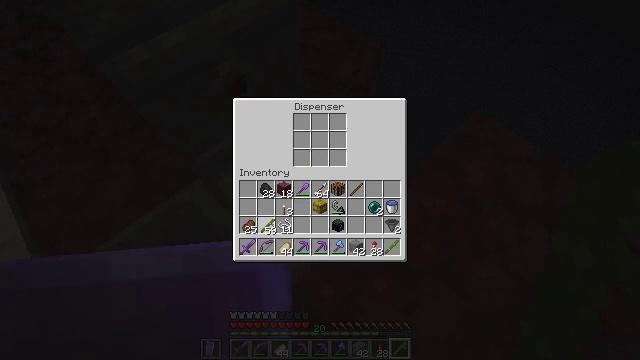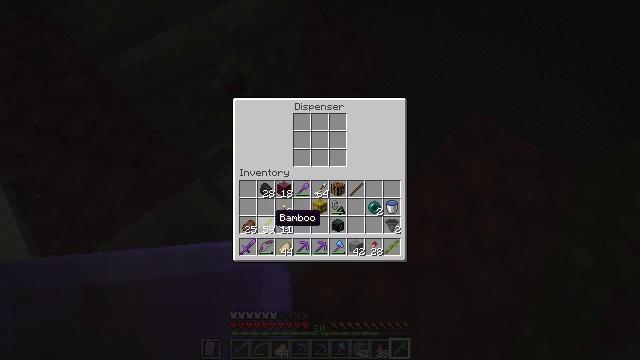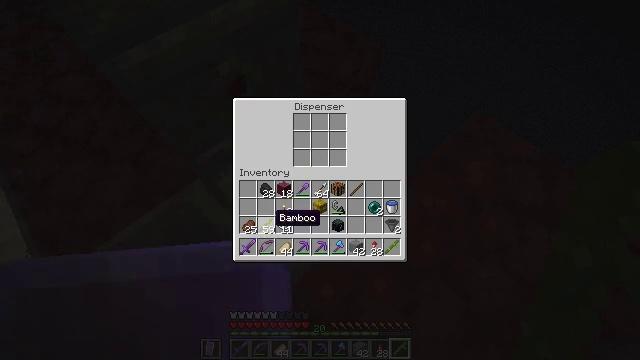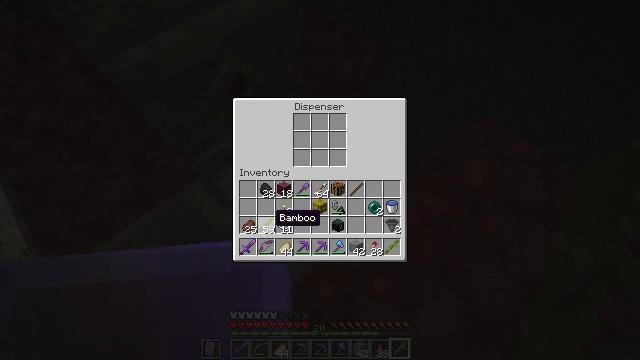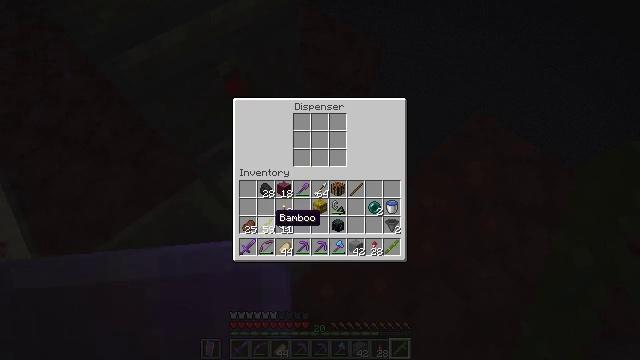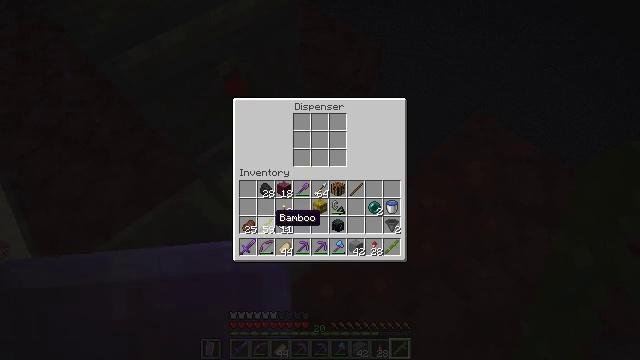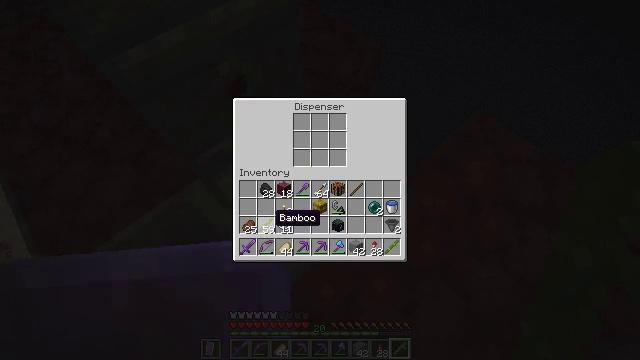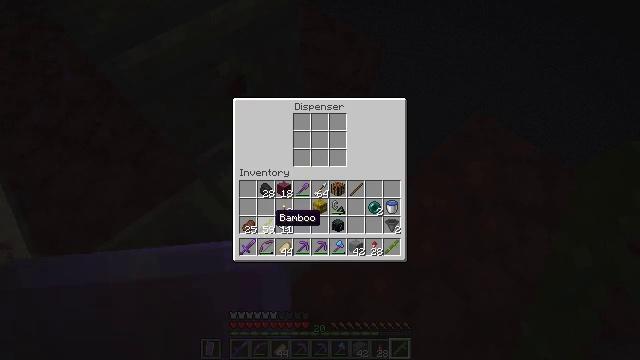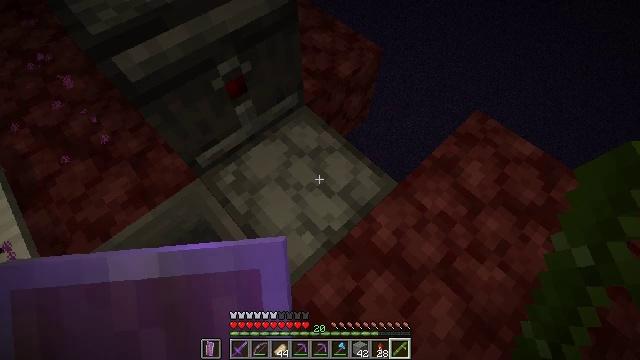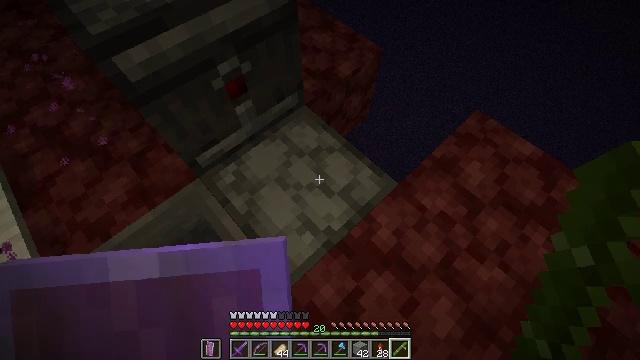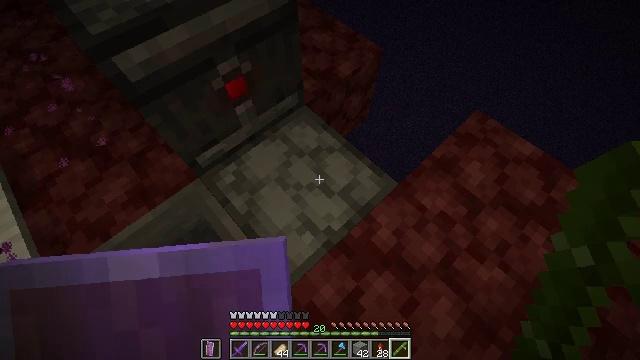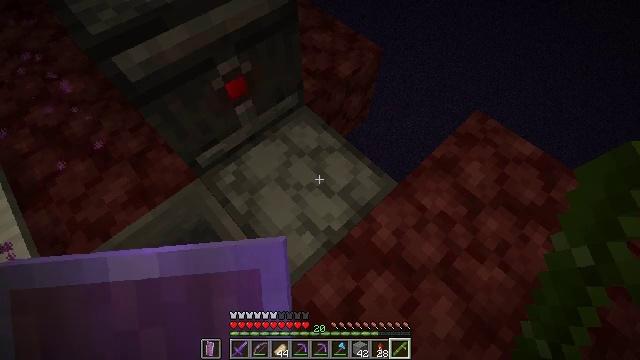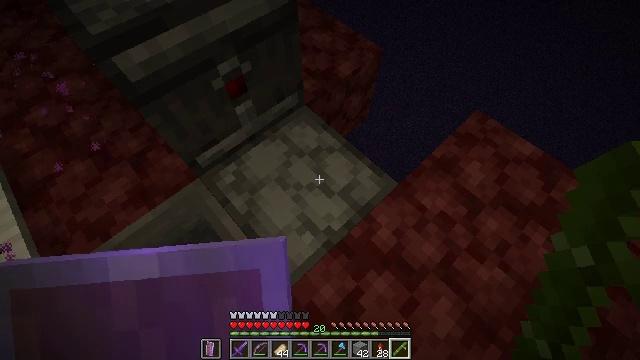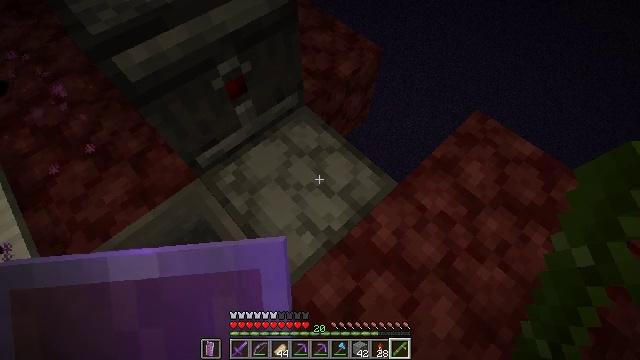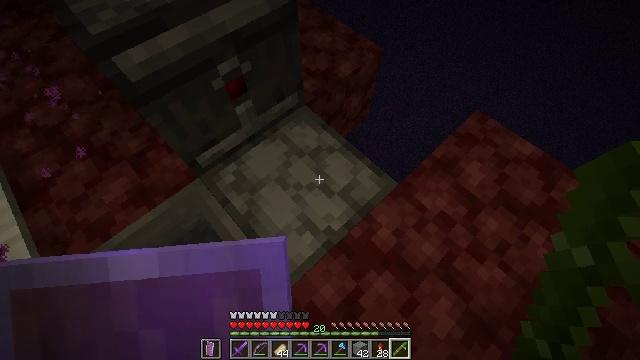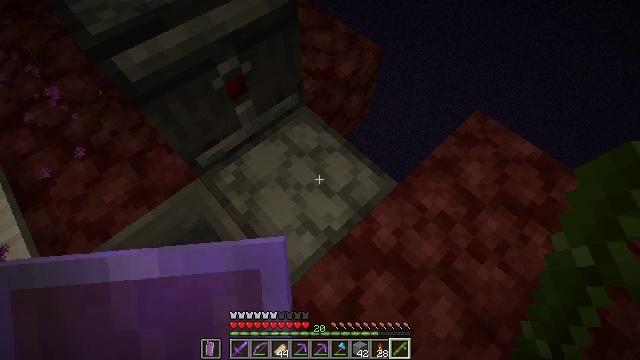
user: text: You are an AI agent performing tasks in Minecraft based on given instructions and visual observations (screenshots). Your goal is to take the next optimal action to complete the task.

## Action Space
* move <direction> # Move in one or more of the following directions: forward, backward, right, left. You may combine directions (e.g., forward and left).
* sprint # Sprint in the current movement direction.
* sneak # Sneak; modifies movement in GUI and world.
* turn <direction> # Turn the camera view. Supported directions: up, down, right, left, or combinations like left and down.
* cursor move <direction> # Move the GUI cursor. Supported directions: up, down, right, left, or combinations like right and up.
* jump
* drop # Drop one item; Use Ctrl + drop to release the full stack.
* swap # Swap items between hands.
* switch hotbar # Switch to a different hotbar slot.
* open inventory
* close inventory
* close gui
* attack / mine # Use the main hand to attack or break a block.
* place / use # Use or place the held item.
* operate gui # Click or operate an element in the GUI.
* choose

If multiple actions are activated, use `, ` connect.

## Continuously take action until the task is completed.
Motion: motion action
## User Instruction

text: Gather the chest from its place.
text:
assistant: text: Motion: no_op
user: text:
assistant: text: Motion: no_op
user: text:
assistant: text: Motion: no_op
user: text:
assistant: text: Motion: no_op
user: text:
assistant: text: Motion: no_op
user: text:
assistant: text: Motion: no_op
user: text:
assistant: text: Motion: no_op
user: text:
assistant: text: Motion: no_op
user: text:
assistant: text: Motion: no_op
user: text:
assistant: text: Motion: no_op
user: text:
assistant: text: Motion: no_op
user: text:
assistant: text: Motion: no_op
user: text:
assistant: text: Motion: no_op
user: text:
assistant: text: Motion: no_op
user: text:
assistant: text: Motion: no_op
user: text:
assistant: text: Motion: no_op
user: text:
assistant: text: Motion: no_op
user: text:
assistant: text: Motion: no_op
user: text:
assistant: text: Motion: no_op
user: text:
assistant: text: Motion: no_op
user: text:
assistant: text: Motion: no_op
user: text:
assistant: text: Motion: no_op
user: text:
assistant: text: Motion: no_op
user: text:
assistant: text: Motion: move back
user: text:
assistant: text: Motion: move back
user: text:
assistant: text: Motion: move back
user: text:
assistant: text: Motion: move back
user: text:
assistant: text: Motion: no_op
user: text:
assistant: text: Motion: no_op
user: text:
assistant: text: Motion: turn up